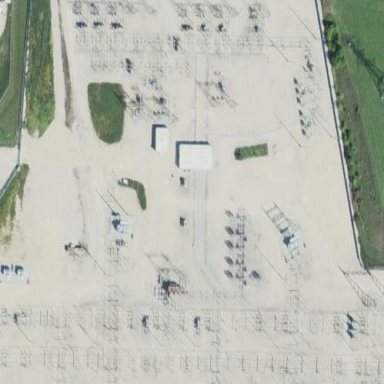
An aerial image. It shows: Substation surrounded by fence. The substation is of the TM type.